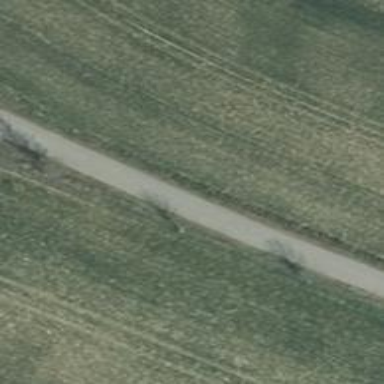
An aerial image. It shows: Avenue lined with trees.